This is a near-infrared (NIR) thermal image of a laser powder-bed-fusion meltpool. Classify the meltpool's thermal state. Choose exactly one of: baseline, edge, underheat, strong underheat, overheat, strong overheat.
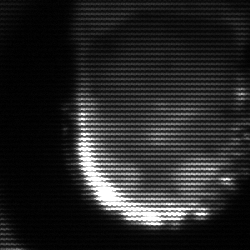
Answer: baseline